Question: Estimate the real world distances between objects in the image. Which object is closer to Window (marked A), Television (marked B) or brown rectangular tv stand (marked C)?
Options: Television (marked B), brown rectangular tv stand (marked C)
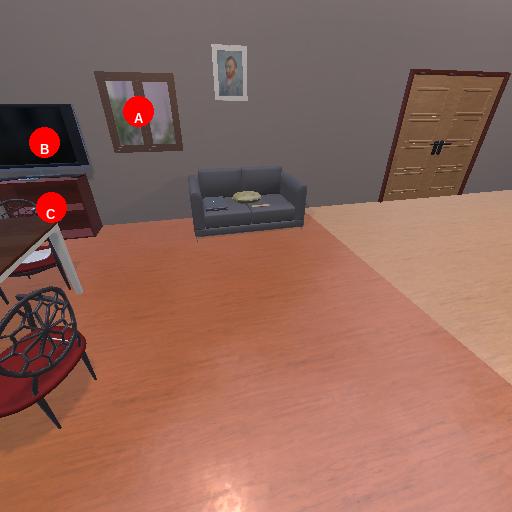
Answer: Television (marked B)